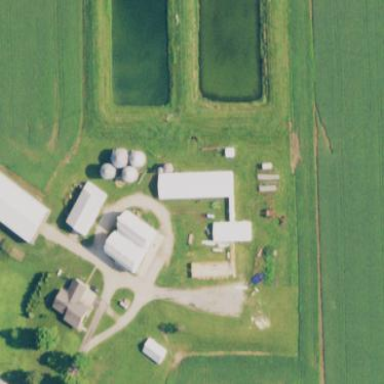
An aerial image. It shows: Farmyard area.